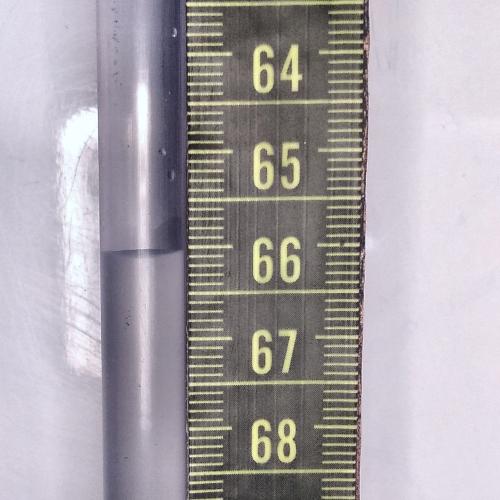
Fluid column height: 66.0 cm